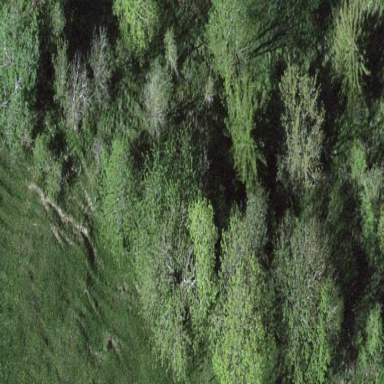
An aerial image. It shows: Forest area.